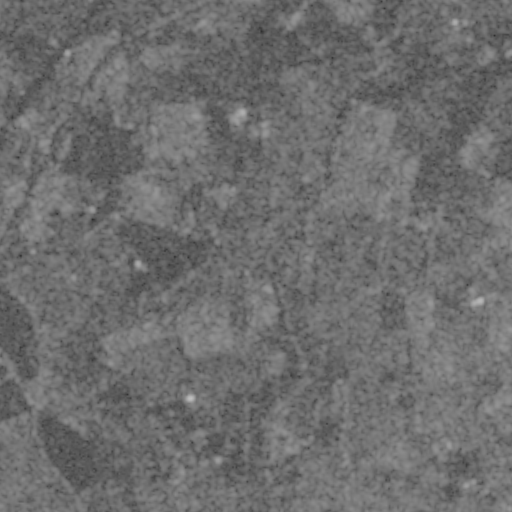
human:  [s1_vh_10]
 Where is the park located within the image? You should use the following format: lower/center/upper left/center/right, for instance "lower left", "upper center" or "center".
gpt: The park is located in the lower right of the image.
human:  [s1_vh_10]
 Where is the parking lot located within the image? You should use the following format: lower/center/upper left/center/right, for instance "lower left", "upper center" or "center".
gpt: The parking lot is located in the lower center of the image.
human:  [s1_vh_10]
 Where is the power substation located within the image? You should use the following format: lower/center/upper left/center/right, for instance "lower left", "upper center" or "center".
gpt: The power substation is located in the lower right of the image.
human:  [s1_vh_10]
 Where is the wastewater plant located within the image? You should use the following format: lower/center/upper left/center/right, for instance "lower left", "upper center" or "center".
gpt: The wastewater plant is located in the upper right of the image.
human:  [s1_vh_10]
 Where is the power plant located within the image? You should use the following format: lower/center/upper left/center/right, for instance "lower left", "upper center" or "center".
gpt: There is no power plant in the image.

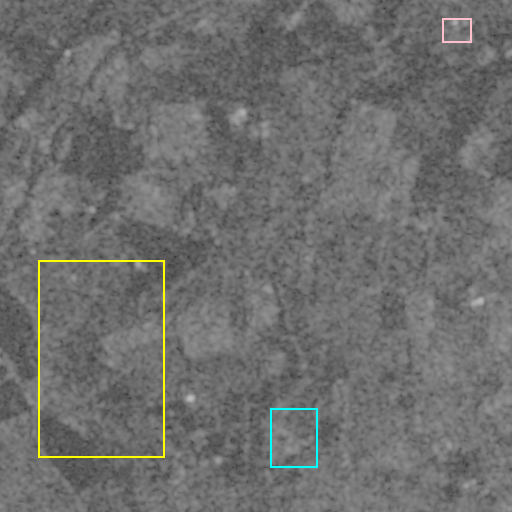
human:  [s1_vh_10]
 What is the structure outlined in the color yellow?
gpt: The structure outlined in yellow is a crop field.
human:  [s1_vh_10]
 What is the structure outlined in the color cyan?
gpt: The structure outlined in cyan is a park.
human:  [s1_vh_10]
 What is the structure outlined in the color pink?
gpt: The structure outlined in pink is a wastewater plant.
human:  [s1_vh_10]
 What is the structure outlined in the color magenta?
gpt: There is no magenta outline.